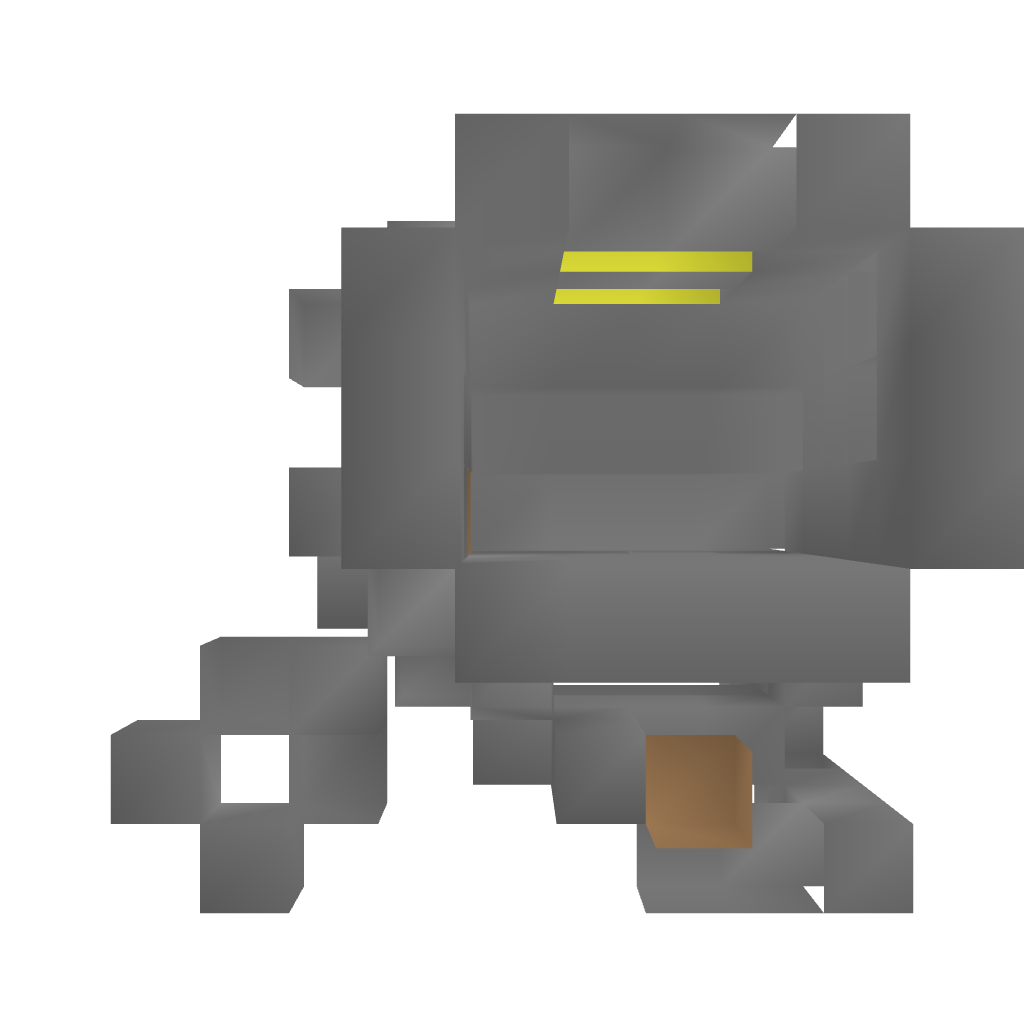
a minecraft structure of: Compact Vending Machine bad low quality